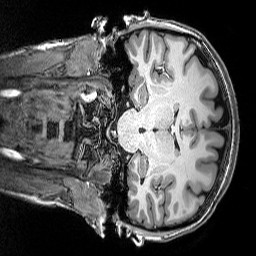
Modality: T1w
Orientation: coronal
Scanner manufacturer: siemens
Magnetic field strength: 3 T
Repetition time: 2.5 s
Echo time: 0.00343 s